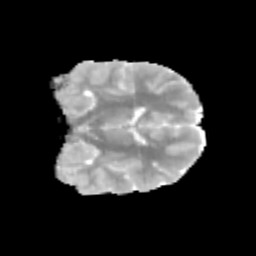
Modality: MD
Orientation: coronal
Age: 10
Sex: male
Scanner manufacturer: siemens
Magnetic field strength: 3 T
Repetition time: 3.8 s
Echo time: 0.07 s